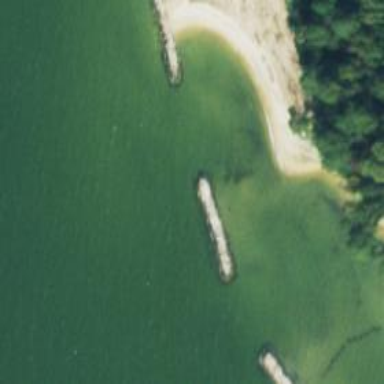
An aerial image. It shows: Breakwater structure.